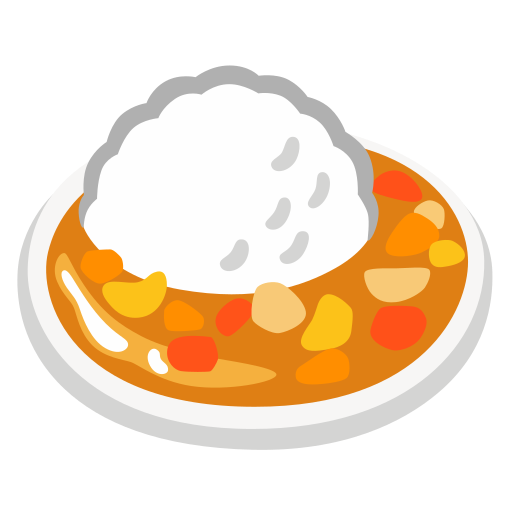
Emoji: 🍛